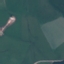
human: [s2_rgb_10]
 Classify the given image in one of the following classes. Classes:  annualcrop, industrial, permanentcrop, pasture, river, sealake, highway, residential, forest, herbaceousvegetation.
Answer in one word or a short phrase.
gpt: Pasture